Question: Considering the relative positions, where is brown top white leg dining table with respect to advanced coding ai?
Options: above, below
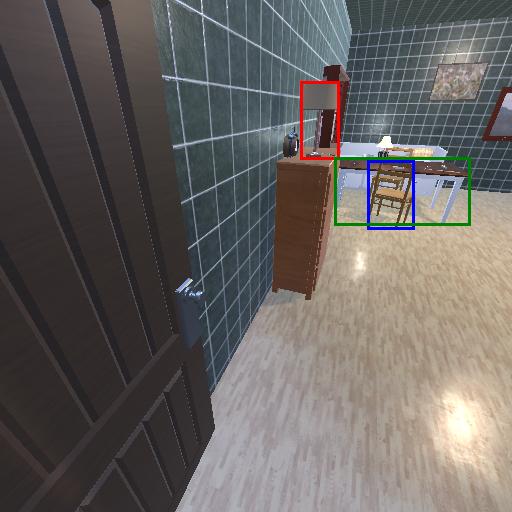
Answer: above